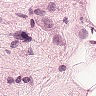
Metastatic tissue present: no